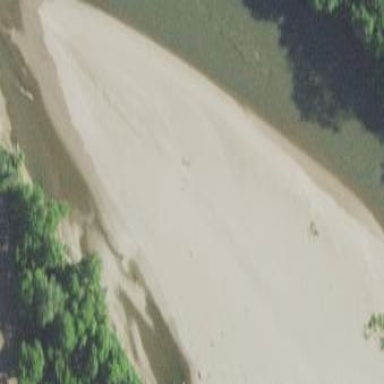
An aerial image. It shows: Natural area covered with sand.